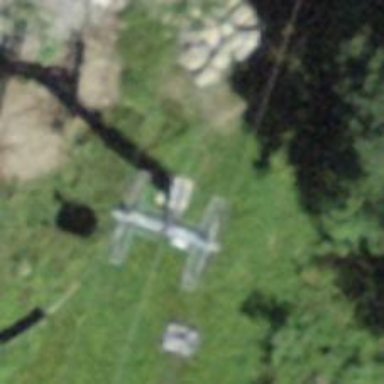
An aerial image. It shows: Pylon used for aerialway.